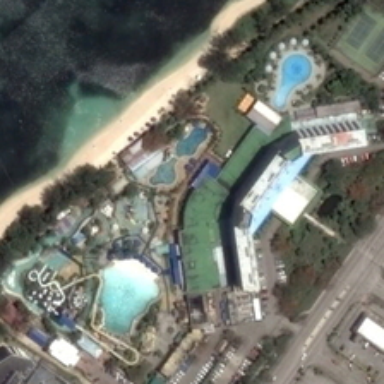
Many white resting areas are on the beach .